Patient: sex M, age 33
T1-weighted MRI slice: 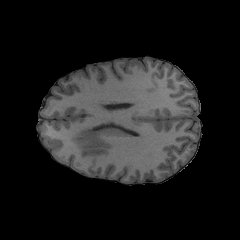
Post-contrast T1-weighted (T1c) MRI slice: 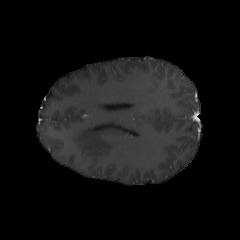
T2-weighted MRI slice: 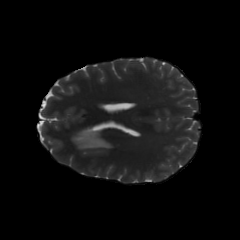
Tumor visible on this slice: yes
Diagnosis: Astrocytoma, IDH-mutant
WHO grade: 4